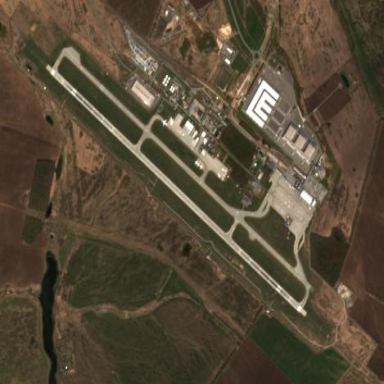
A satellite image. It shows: International aerodrome.